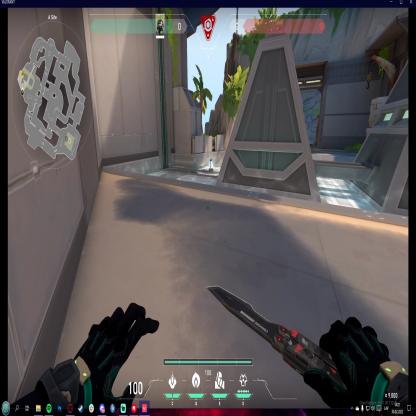
Label: planted spike